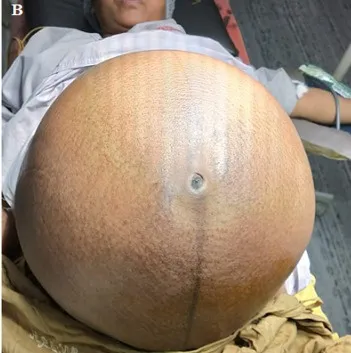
A,B) patient with massive ascites and large abdominal mass.
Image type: medical_photograph (skin_photograph)